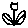
Label: flower